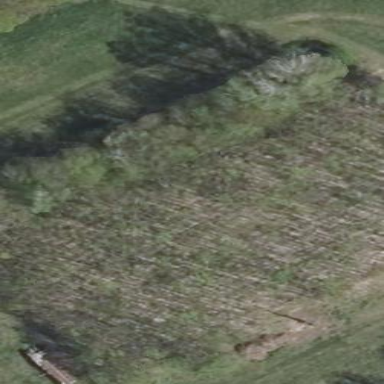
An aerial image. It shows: Deciduous broadleaved forest.